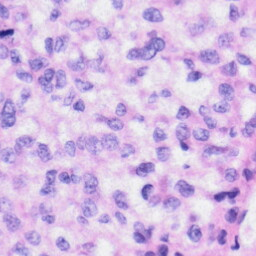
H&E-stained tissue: Liver